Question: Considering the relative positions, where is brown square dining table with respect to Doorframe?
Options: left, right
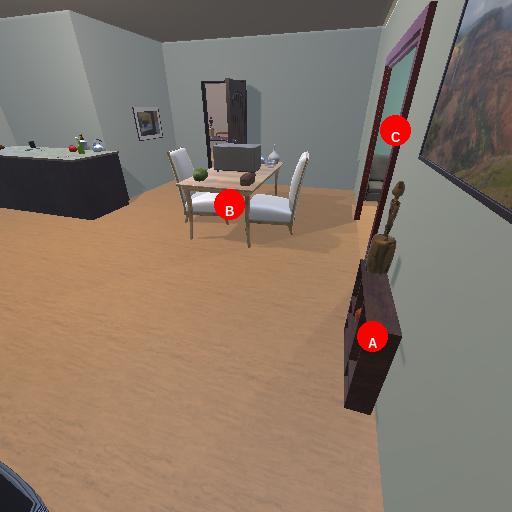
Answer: left